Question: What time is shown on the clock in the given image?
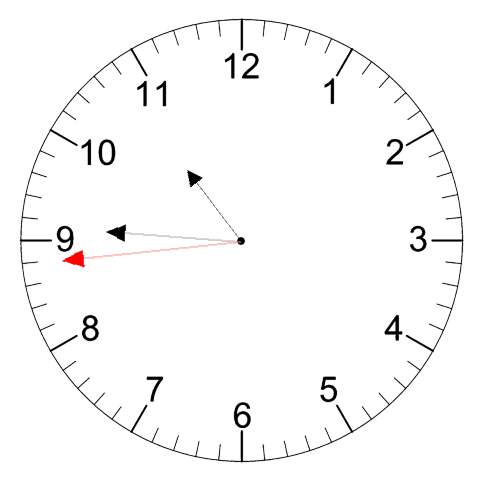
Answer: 10:45:44